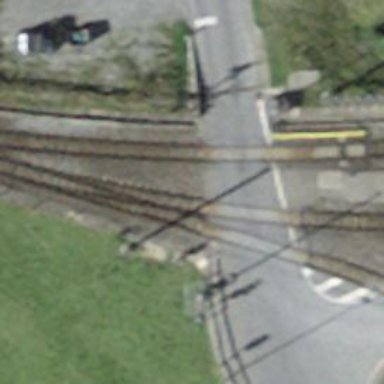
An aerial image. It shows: Full barrier level crossing on railway.